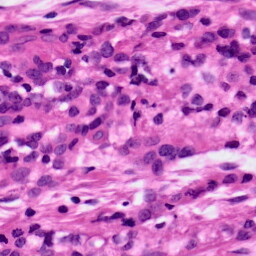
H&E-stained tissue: Ovarian